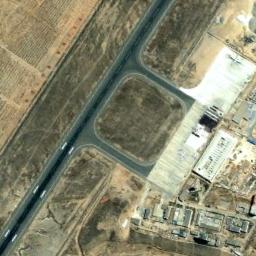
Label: airport